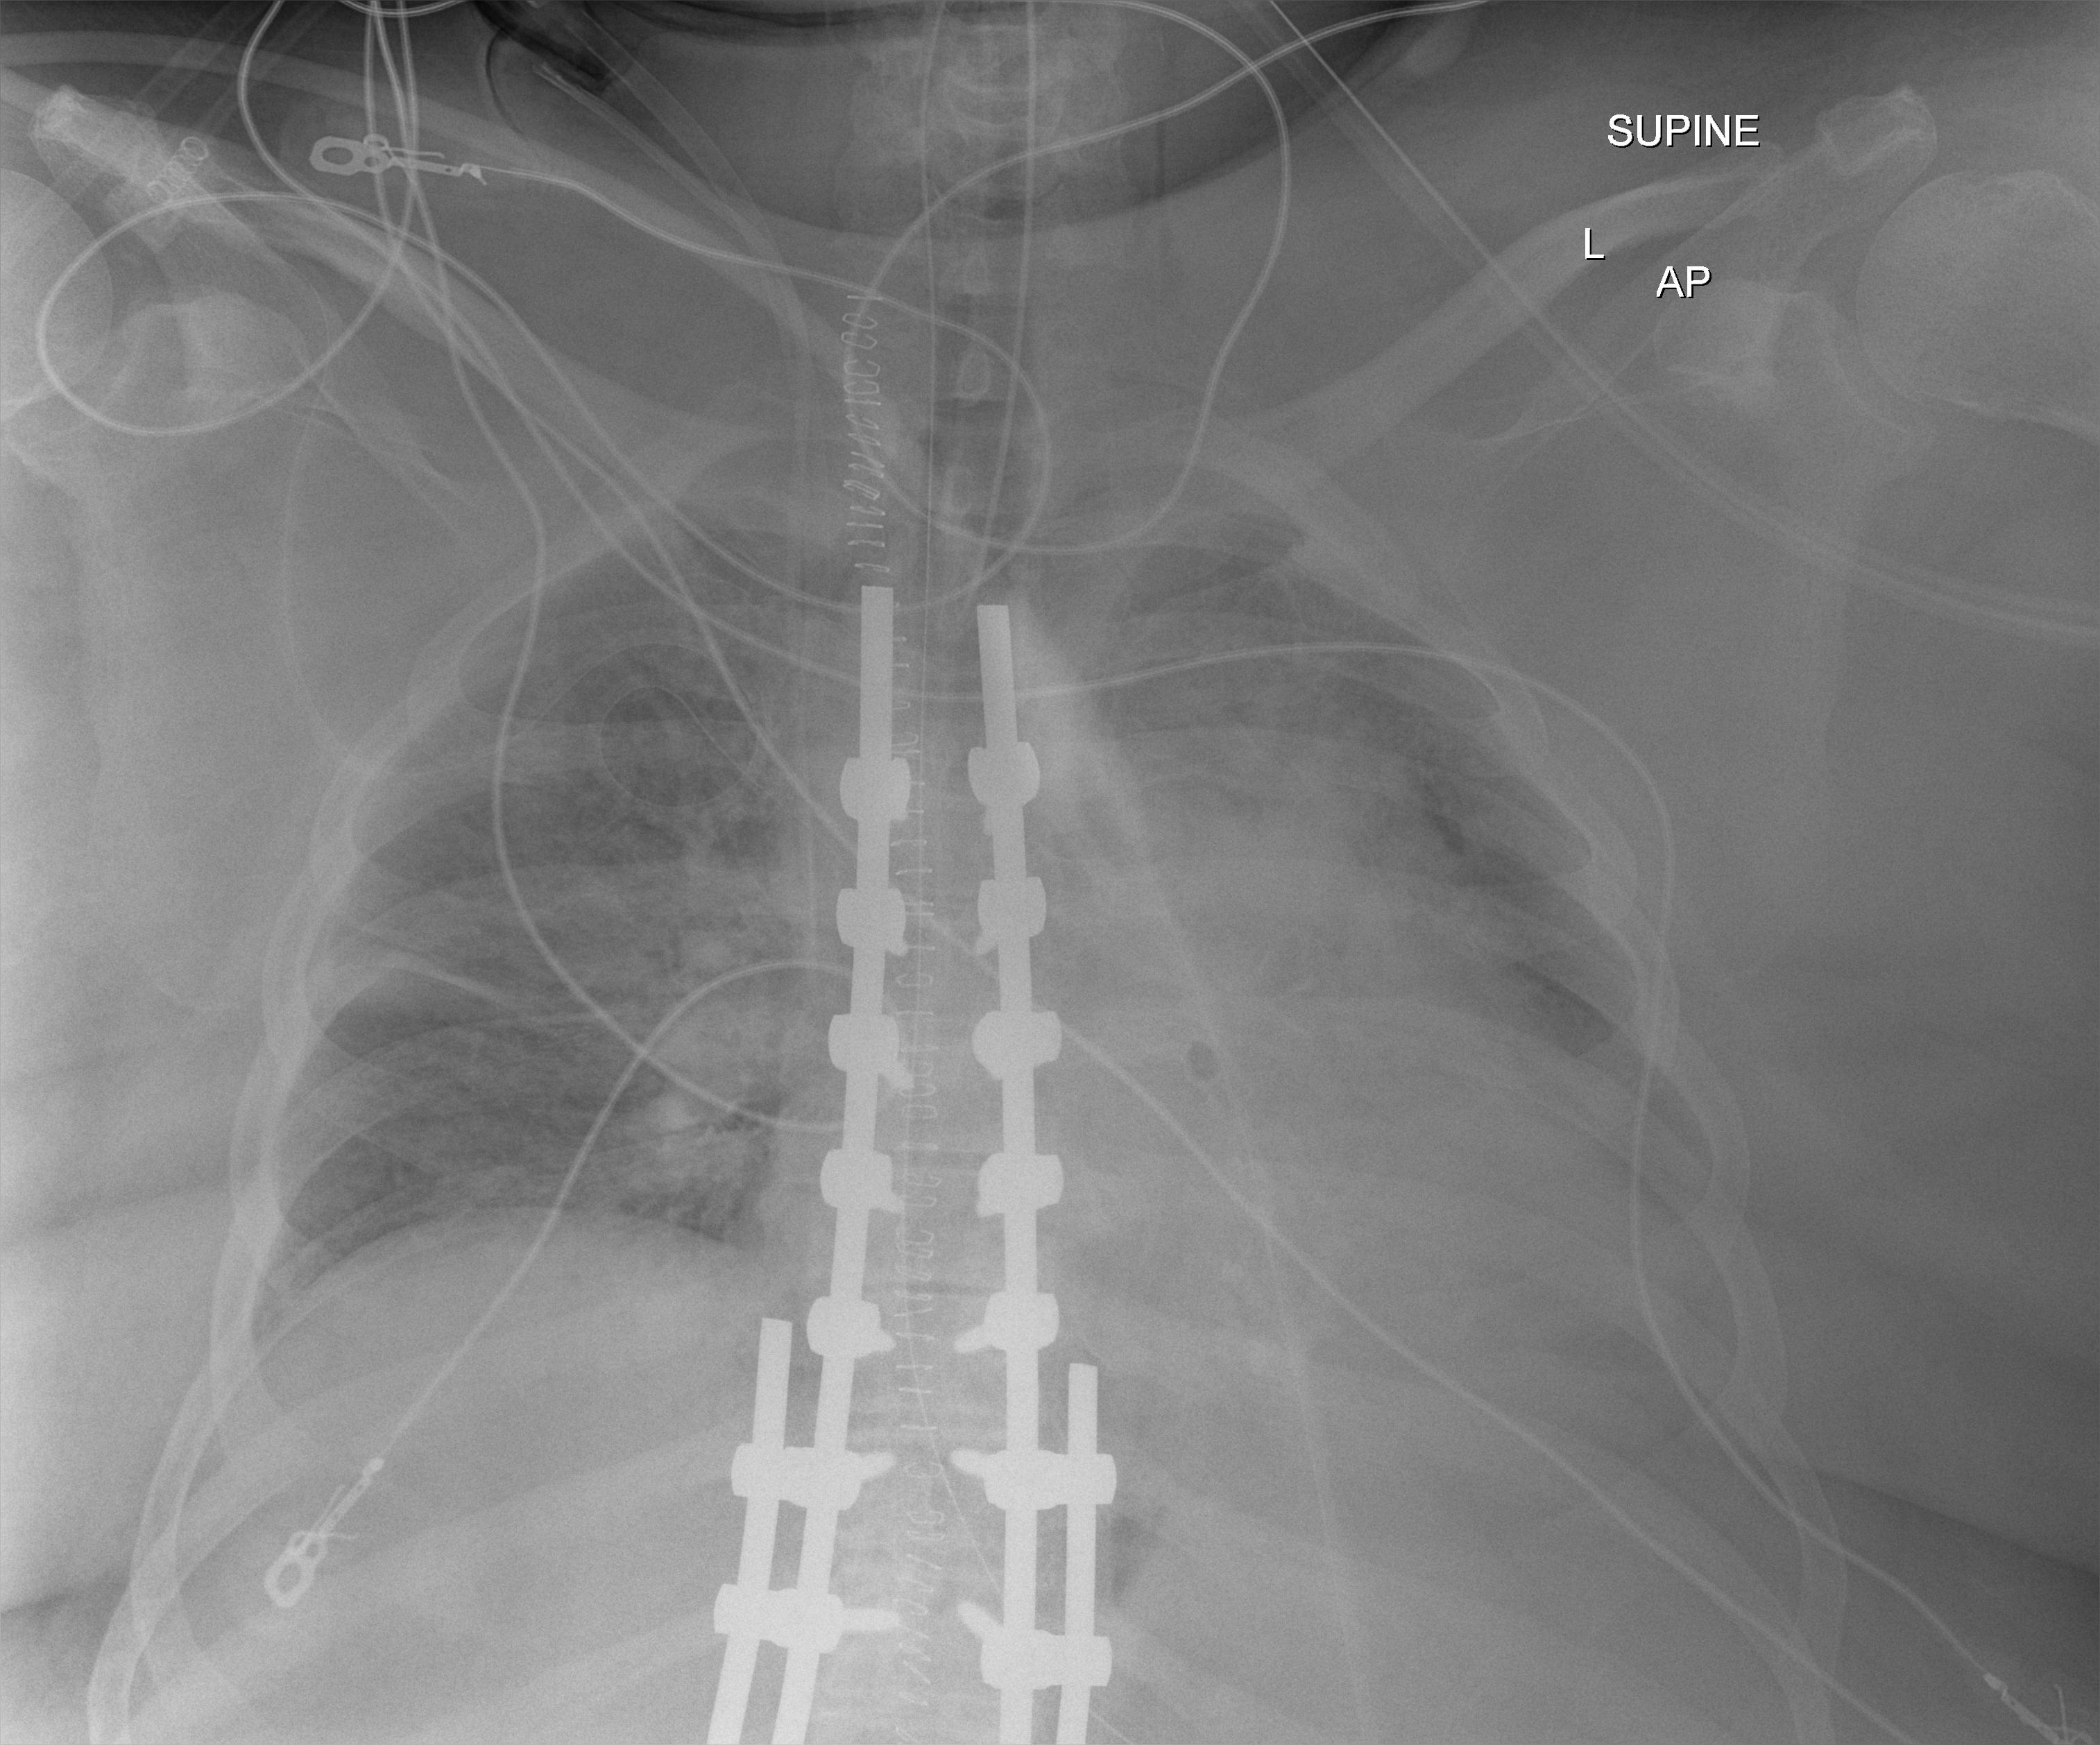
View: AP
Implant manufacturer: medtronic solera